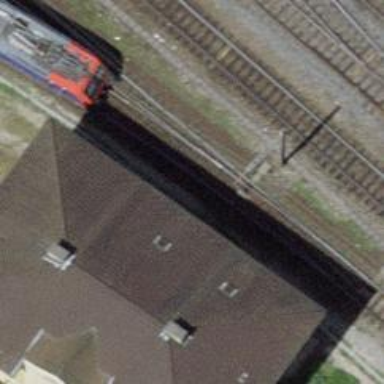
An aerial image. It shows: Single-track electrified railway service yard with contact line for trains.